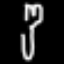
Label: fork